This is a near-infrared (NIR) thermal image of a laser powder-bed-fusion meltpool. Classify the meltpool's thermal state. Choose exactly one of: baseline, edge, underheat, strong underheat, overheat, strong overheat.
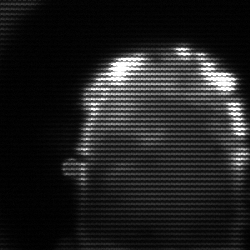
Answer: baseline